Interaction volume radius: 10 \u00c5
Interaction volume height: 20 \u00c5
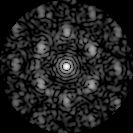
Disorder parameter: 0.6574